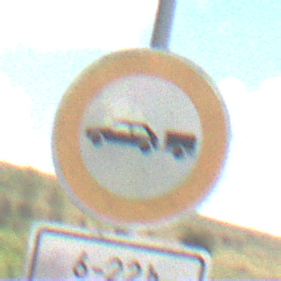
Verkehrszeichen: VerbotPersonenkraftwagenMitAnhaenger
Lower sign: ZeitangabenMitBeschraenkungAufWochentage4
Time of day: Midday
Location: Outdoor (Nature)
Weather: PartlyCloudy
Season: Autumn
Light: Natural